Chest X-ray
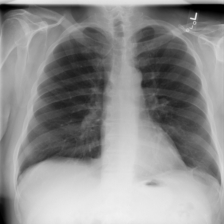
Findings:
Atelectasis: negative
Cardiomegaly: negative
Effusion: negative
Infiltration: negative
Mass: negative
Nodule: negative
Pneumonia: negative
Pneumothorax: negative
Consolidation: negative
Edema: negative
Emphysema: positive
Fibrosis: negative
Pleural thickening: negative
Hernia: negative